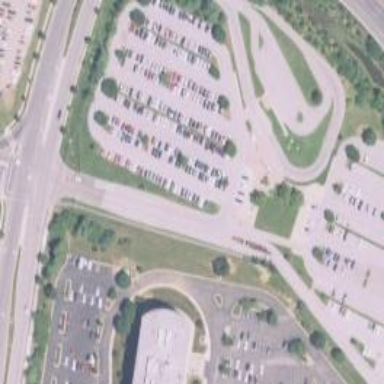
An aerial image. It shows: Parking area with surface dedicated for park and ride.